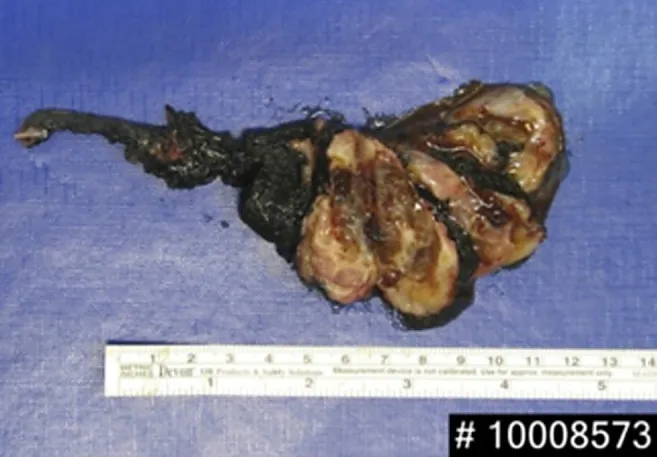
Surgical specimen: multilobulated cystic mass.
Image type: pathology (immunostaining)